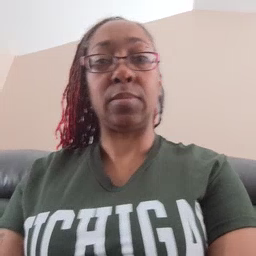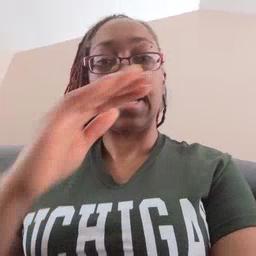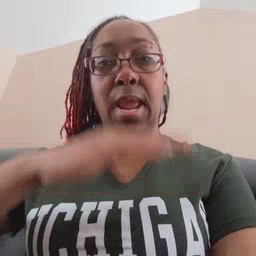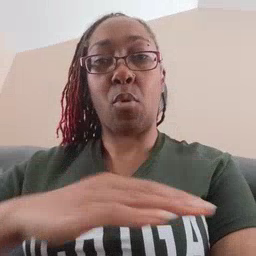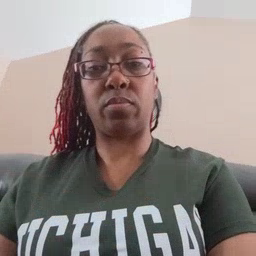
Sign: table